Question: I am working on a helper library called Ozai to make web workers easier, but am running in to a problem in firefox. I create a web worker from a URL Blob and attempt to post this payload to it:
'''
msg = {
"id":"0fae0ff8-bfd1-49ea-8139-3d03fb9584e4",
"fn":"fn",
"args":[100,200]
}
'''
Using this code:
'''
worker.postMessage(msg)
'''
But it 'DataCloneError'. It looks like Firefox's implementation of structured cloning is failing on a very simple object. The code runs without problems on Chrome and Safari, but fails in the latest version of Firefox. Am I missing something here? How do I get around this (preferably without stringifying the payload)?
<URL>
And a pic of Firelord Ozai:

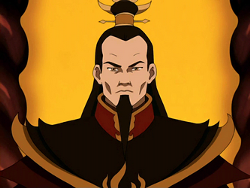
Answer: You're trying to call 'postMessage' with an object that has a property referencing 'arguments'. That doesn't work because <URL>, which 'arguments' is not.
Use 'Array.prototype.slice.call(arguments, 0)' to convert 'arguments' into an array, which can be serialized (cloned) if the contents are OK.
<URL>.